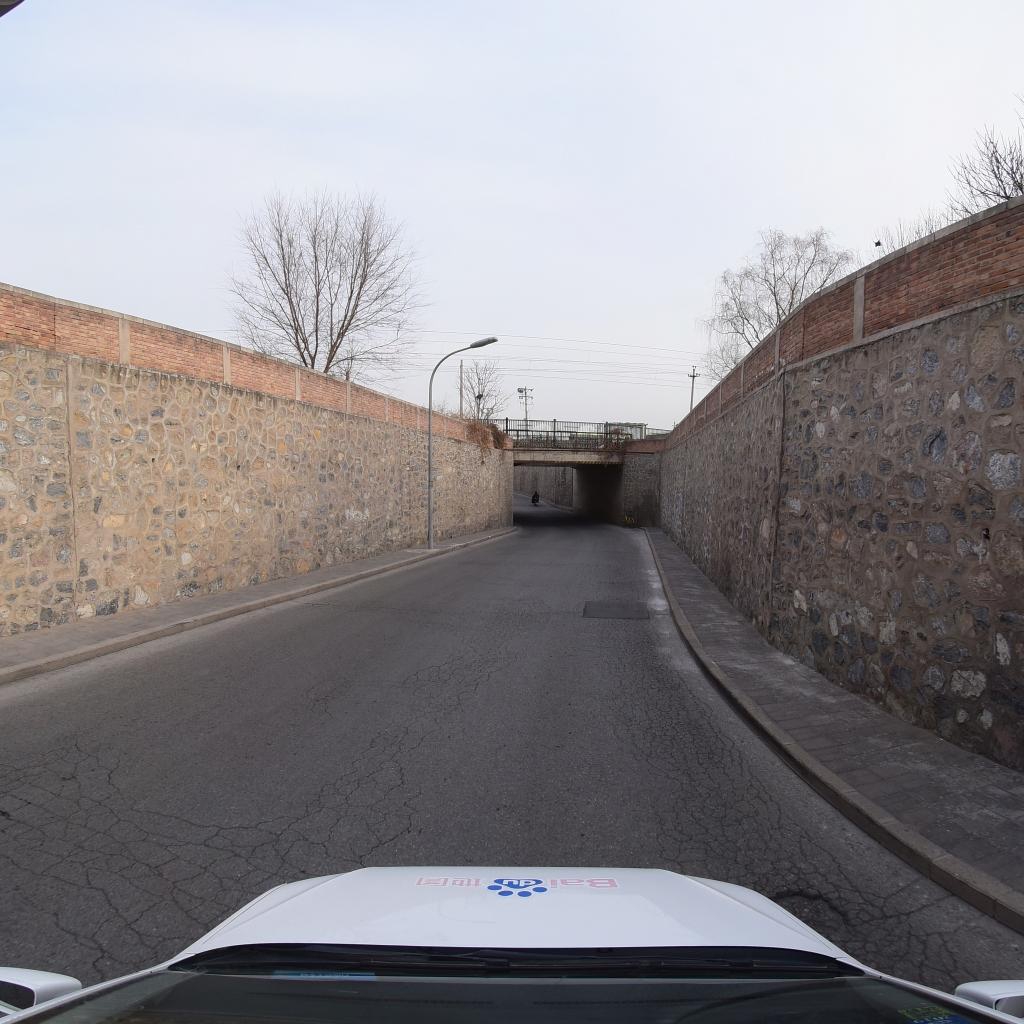
Region: Fengtai
Road damage annotations: alligator crack, alligator crack, pothole